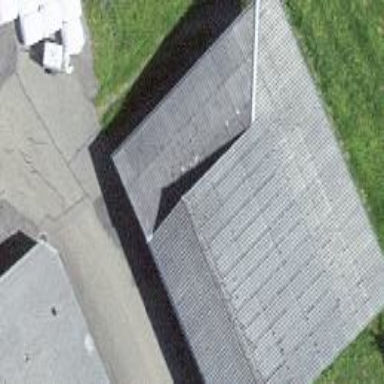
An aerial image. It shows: Shed building.